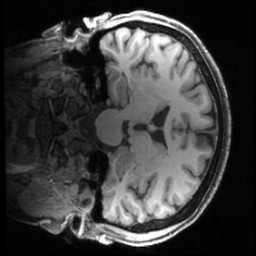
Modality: T1w
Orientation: coronal
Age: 34
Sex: female
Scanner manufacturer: siemens
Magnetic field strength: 3 T
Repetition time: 2.55 s